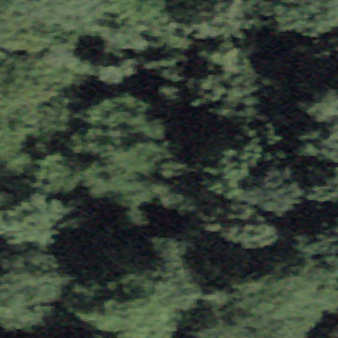
Label: other